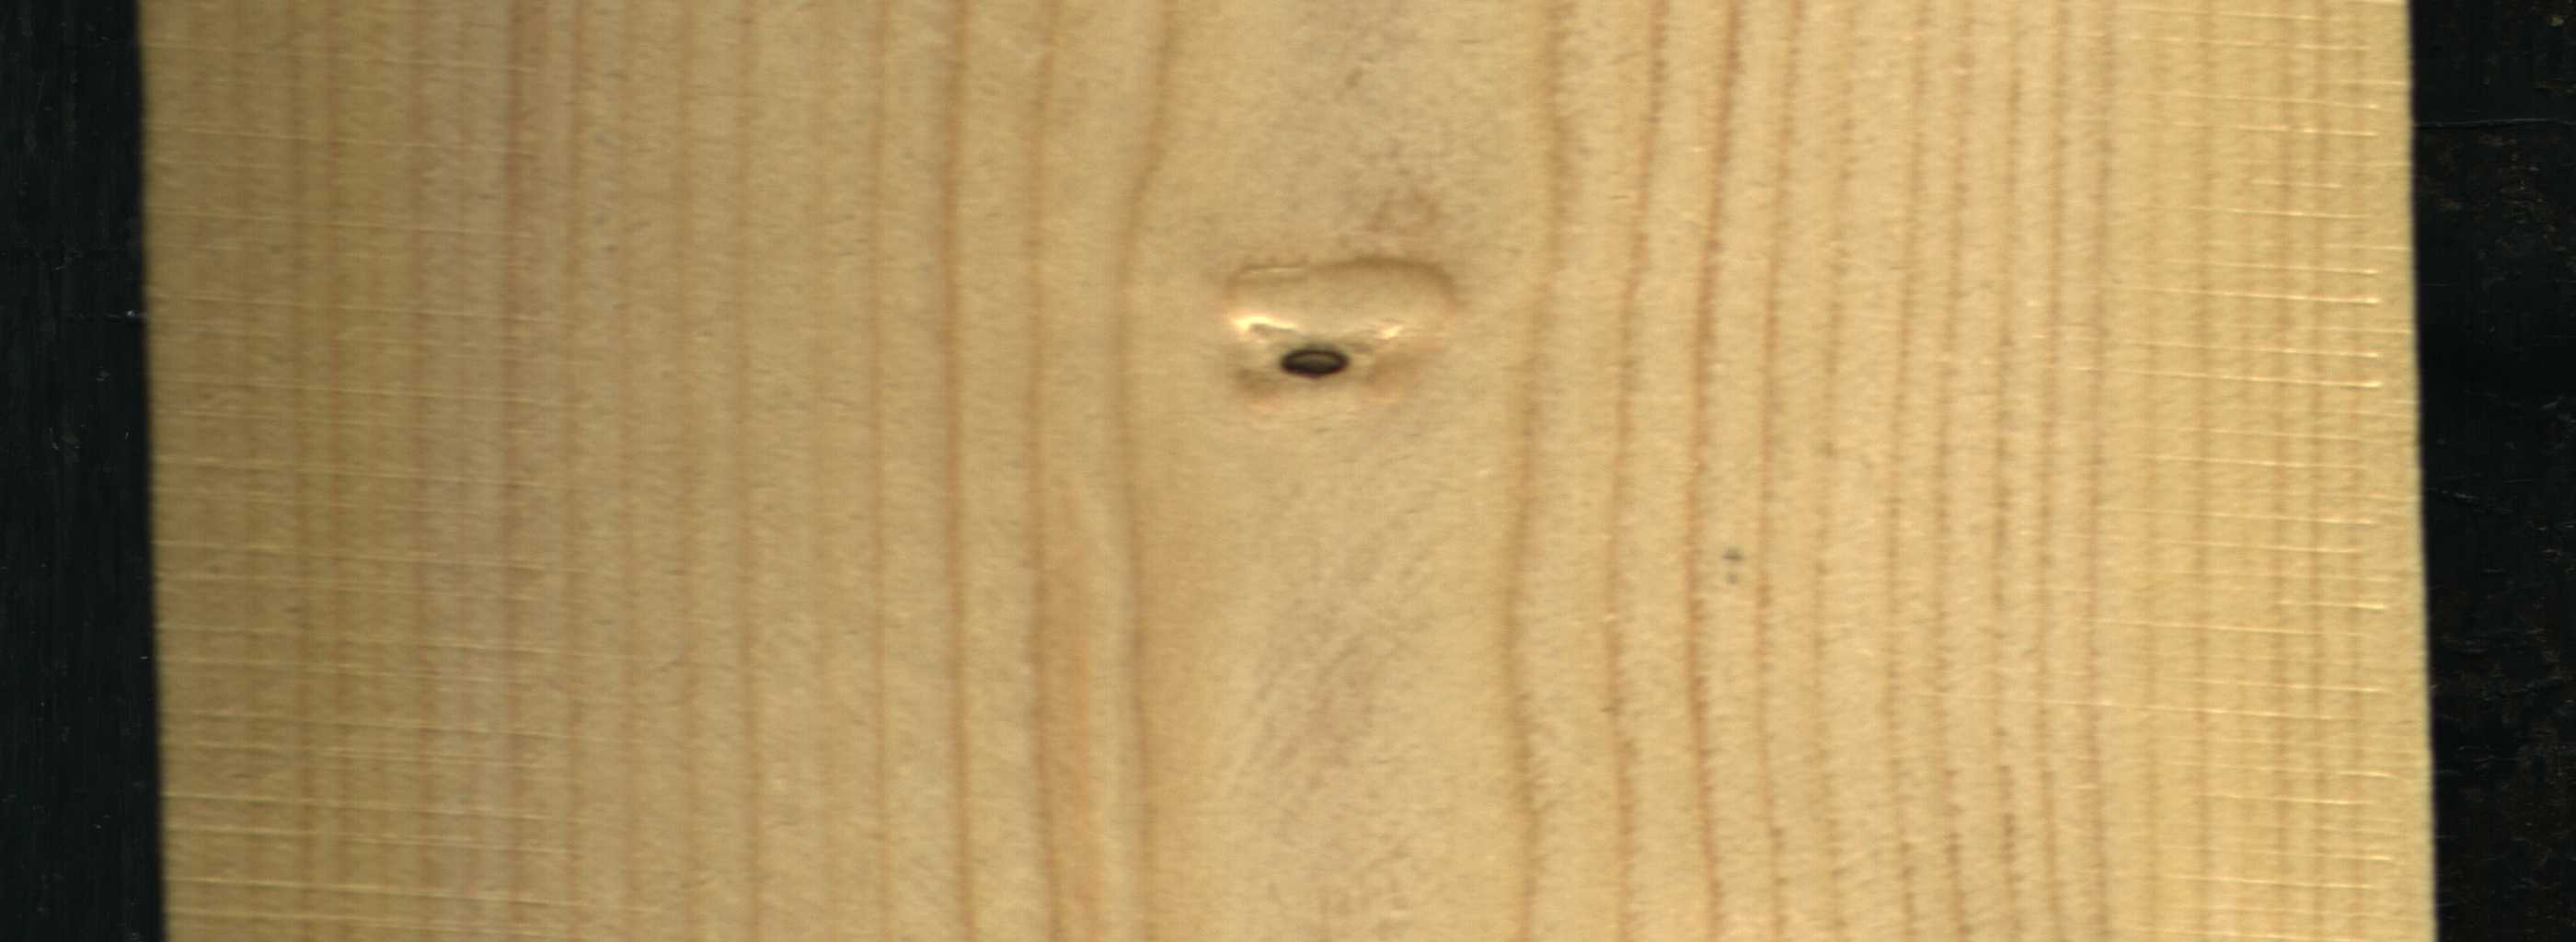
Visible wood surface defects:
Dead_Knot